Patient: sex M, age 78
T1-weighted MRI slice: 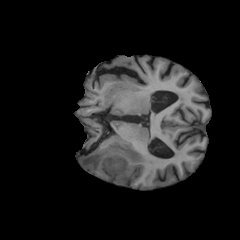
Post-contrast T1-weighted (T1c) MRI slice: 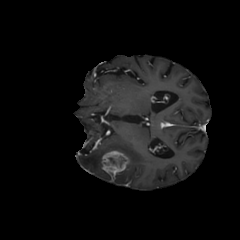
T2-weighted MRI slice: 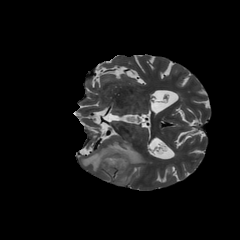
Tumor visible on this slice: yes
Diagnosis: Glioblastoma, IDH-wildtype
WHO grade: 4